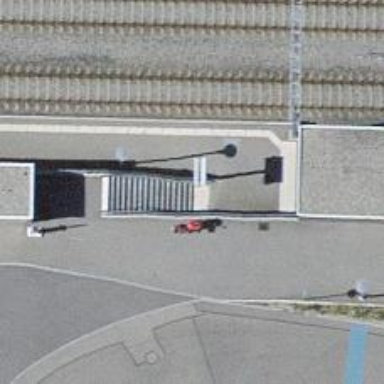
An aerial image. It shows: Paved steps on the road.